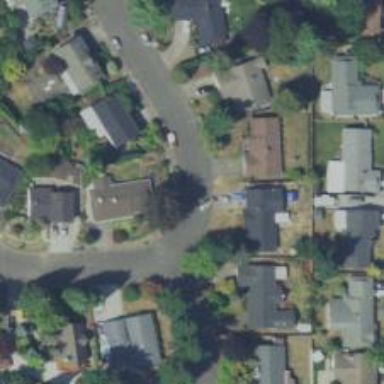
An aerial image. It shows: Residential road with sidewalk on the left side.